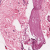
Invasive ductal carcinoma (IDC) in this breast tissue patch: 0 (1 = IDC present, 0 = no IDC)